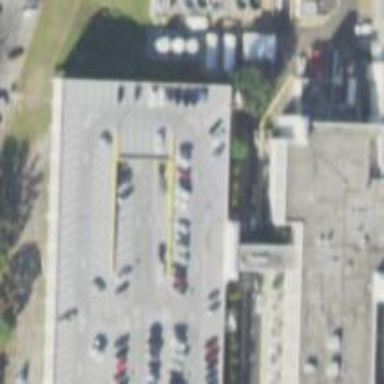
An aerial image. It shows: Parking space.